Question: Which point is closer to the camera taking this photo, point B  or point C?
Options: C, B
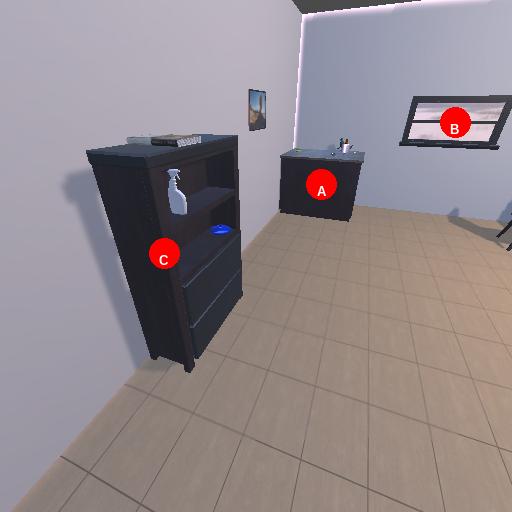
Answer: C